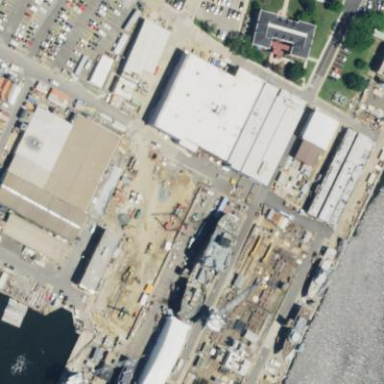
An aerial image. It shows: Industrial building located in shipyard.